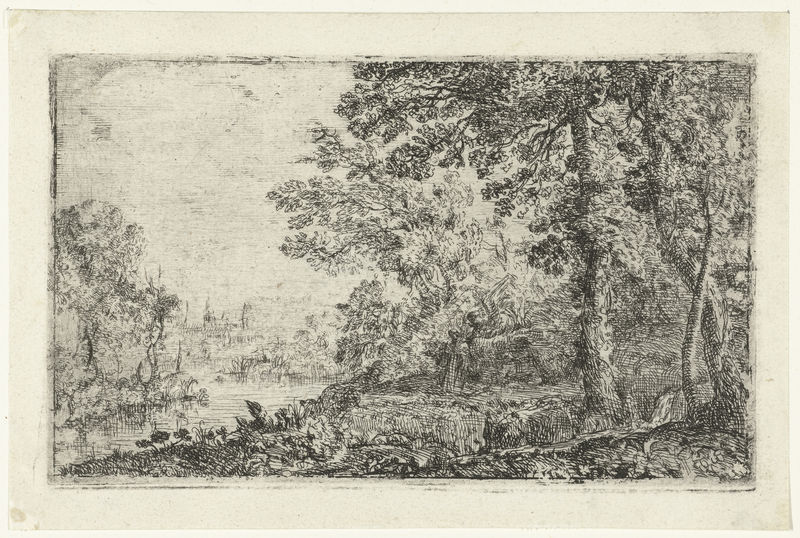
Titel: Visioen
Künstler: Claude Gellée (genaamd Le Lorrain)
Standort: Amsterdam
Institution: Rijksmuseum
Schlagwörter: village, gravure, arbre, ciel, foret, nature, paysage, eau, ville, riviere, marie, dessin, eglise, ange, herbe, feuilles, marais, branche, biblique, feuille, branches, maria, ruisseau, abres, boi, dessin foret, etampe